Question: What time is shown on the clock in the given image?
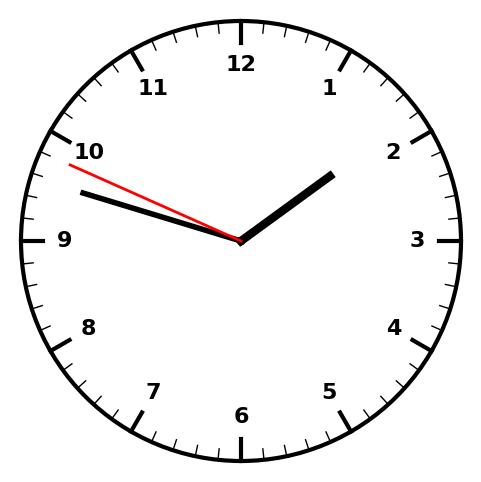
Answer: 01:47:49